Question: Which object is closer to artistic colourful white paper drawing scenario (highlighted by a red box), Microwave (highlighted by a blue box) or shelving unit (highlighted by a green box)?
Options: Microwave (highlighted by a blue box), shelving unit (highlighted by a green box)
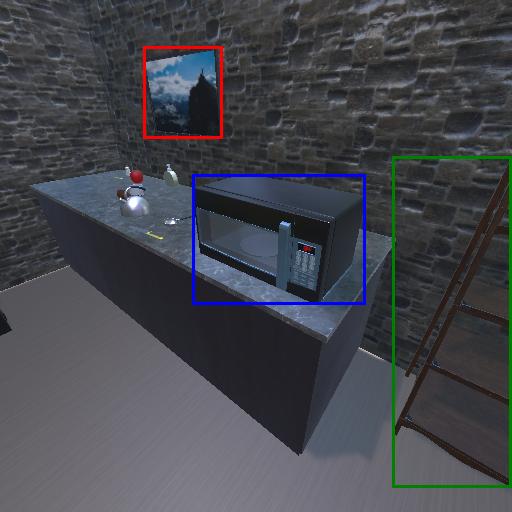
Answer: Microwave (highlighted by a blue box)